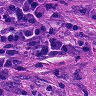
Metastatic tissue present: no